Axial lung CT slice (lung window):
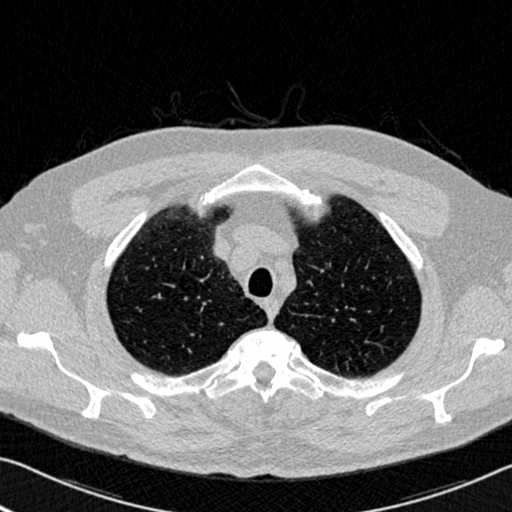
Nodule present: no